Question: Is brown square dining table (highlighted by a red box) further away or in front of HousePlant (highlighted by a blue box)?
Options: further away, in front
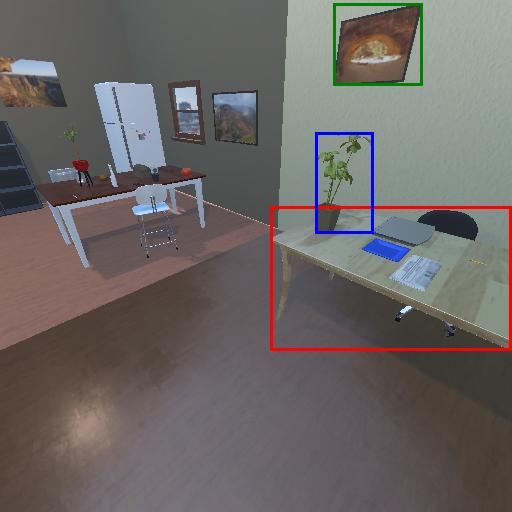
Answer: further away